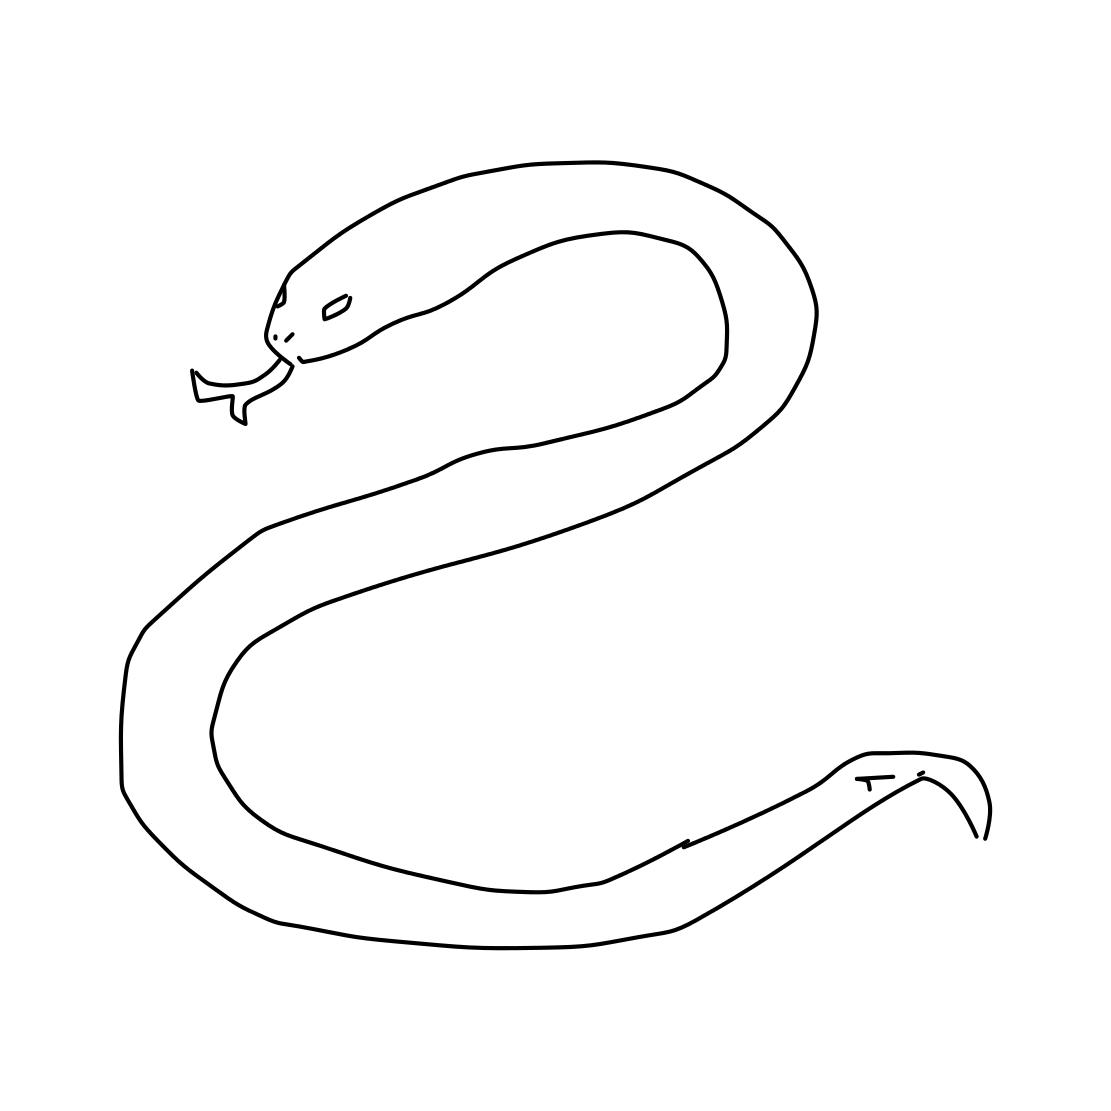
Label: snake